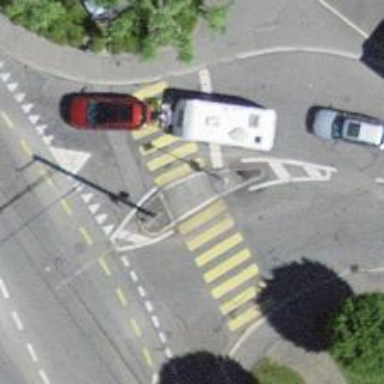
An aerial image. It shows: Uncontrolled zebra crossing with pedestrian island.